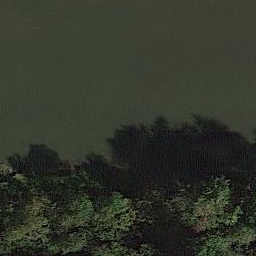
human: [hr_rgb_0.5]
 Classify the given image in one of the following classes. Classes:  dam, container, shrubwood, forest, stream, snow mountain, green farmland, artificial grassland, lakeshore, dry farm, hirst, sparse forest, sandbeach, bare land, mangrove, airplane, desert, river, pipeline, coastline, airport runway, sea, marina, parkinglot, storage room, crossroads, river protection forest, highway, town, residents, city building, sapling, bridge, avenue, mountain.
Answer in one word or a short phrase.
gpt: river protection forest